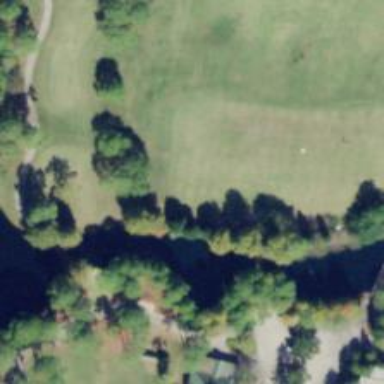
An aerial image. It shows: Path for both road and golf.